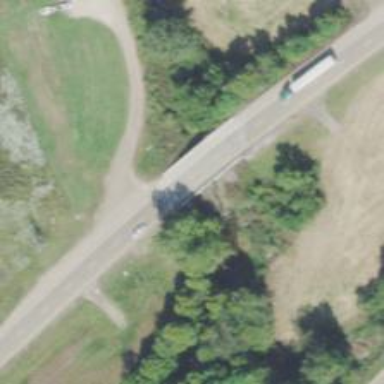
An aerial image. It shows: Bridge on trunk highway with dual carriageway.